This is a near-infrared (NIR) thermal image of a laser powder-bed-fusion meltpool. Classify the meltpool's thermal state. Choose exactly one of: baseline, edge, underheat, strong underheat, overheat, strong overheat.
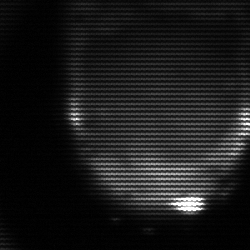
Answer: edge